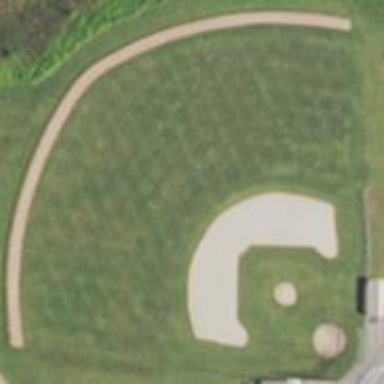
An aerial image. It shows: Baseball pitch for leisure and sports activities.